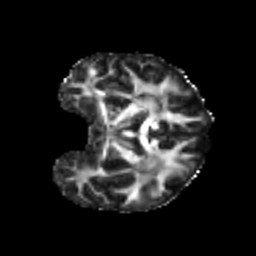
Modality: FA
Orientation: coronal
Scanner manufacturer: siemens
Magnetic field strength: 3 T
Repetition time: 4 s
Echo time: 0.0594 s